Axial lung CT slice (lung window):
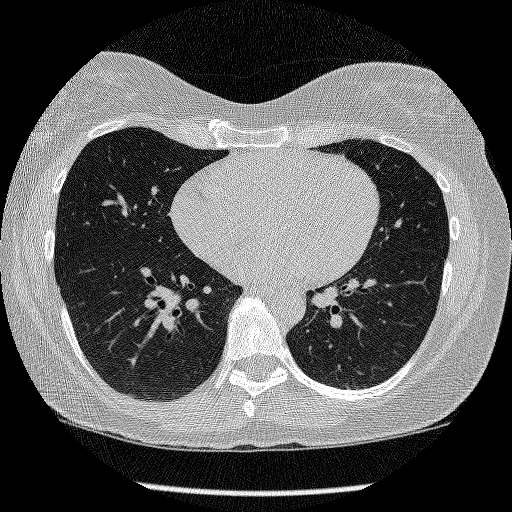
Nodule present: no